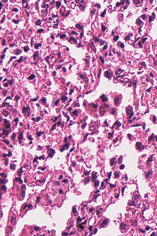
Tumor epithelial tissue: no
Tumor-associated stroma tissue: no
Normal tissue: yes